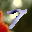
Label: 7